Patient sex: M
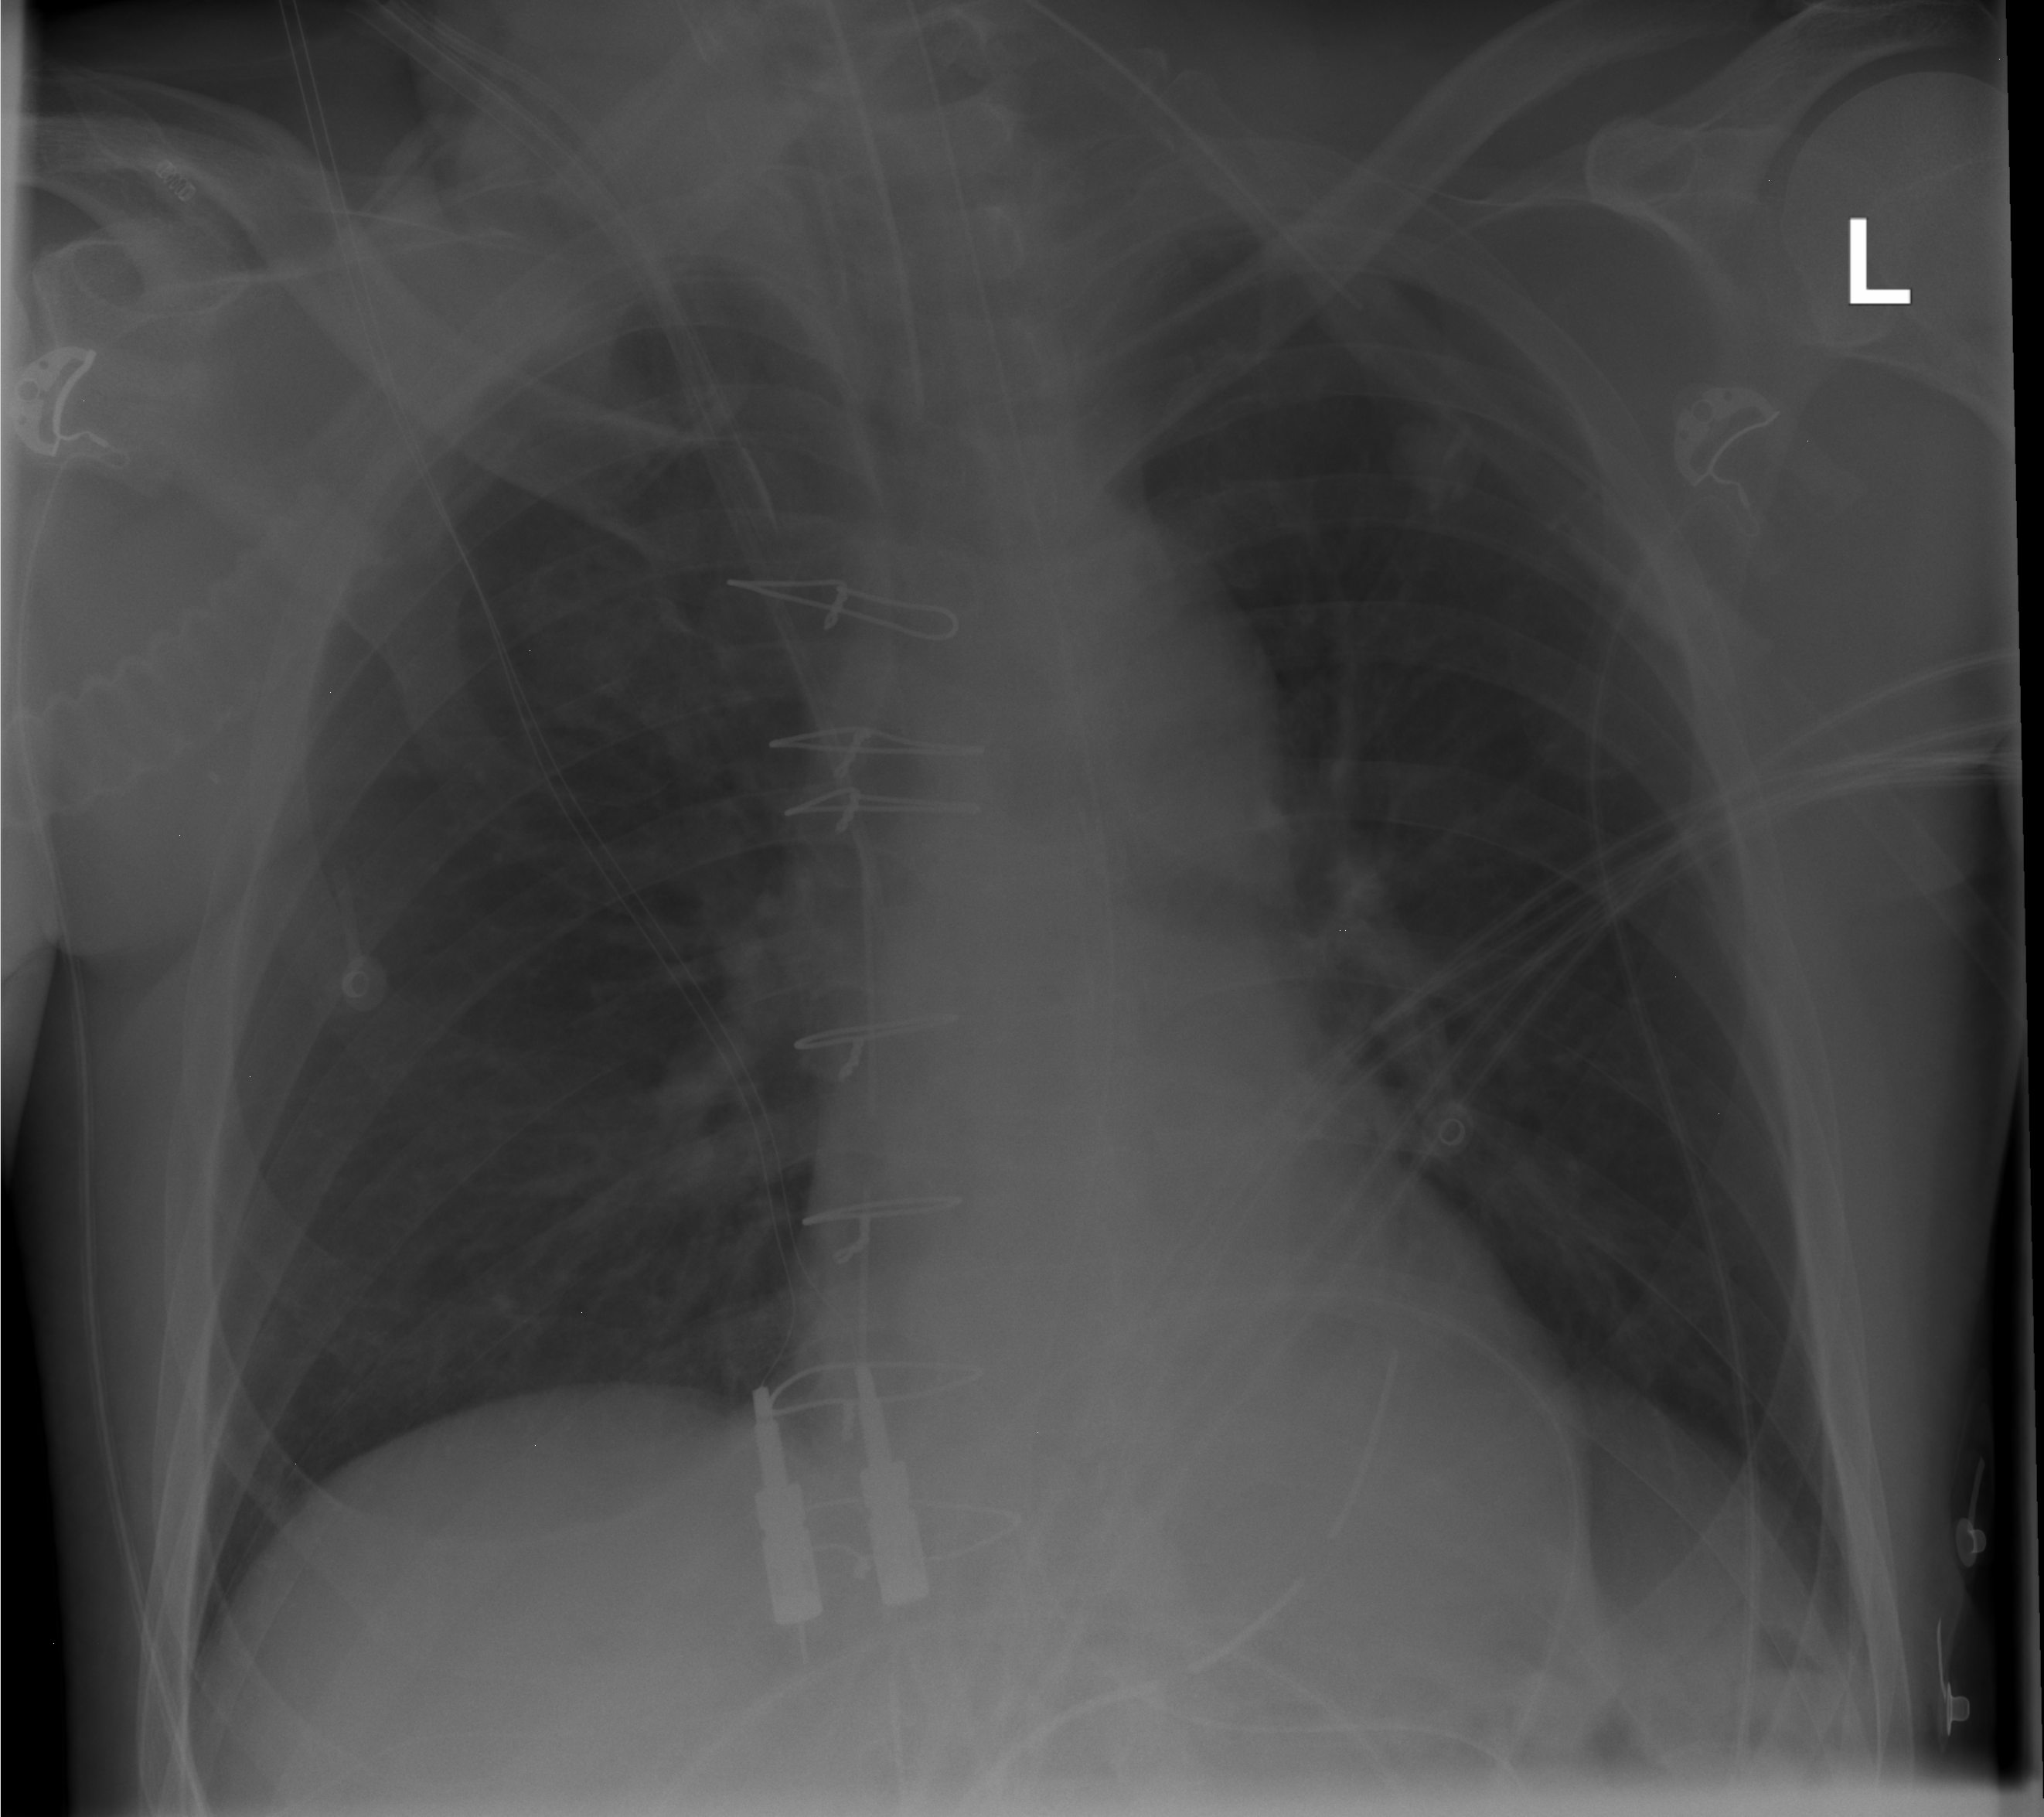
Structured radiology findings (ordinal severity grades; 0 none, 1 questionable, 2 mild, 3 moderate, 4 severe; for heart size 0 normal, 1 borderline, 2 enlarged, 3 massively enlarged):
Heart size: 0
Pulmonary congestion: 1
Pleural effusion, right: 0
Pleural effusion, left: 1
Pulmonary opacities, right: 0
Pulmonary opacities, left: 0
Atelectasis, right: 1
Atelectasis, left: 1